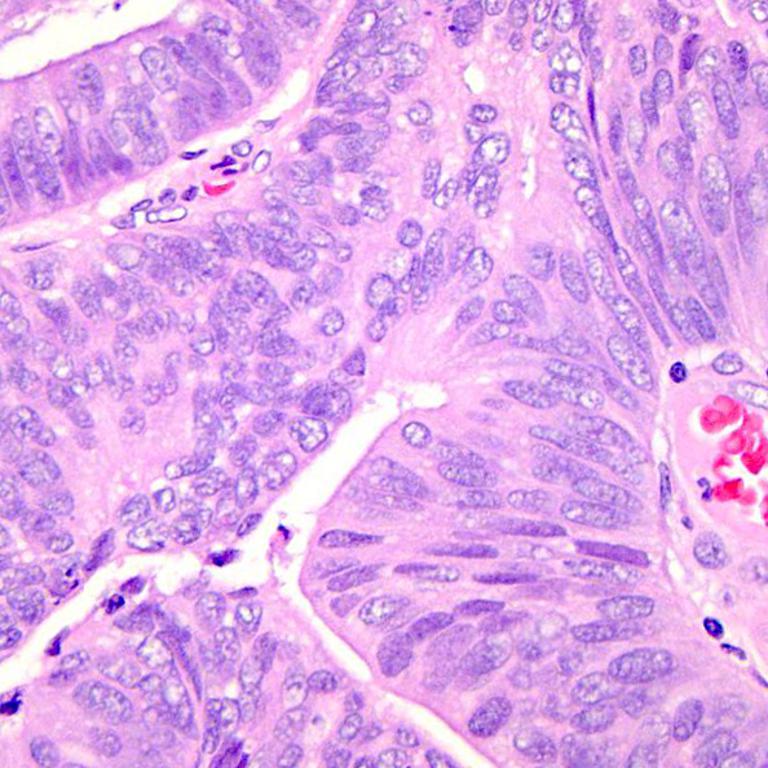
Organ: colon
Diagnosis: adenocarcinomas